Field crop: maize
Growth stage: 2
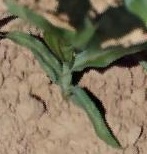
Species: maize